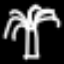
Label: palm tree